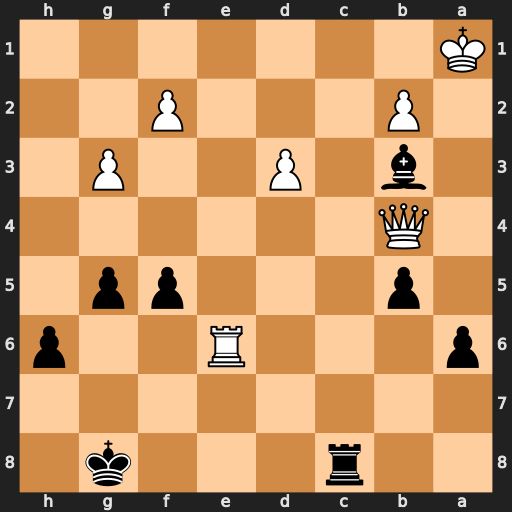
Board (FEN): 2r3k1/8/p3R2p/1p3pp1/1Q6/1b1P2P1/1P3P2/K7
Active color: b
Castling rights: -
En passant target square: -
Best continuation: Rc1#